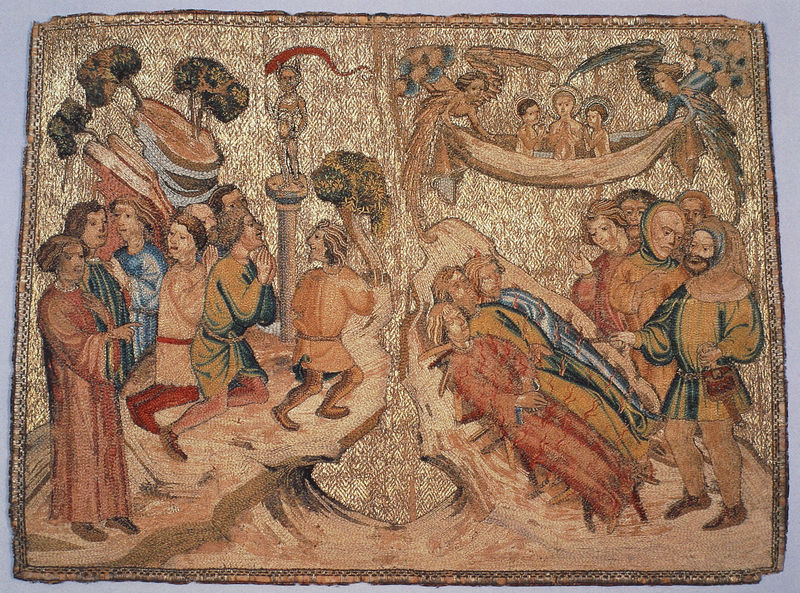
Titel: Dalmatikabesatz II. aus dem Konsekrationsornat Georgs von Liechtenstein
Standort: Herstellungsort: Prag (EU - Tschechische Republik)
Institution: Trient, Museo Diocesano Tridentino
Schlagwörter: baum, berg, felsen, feuer, flügel, gruppe, bäume, menschen, braun, männer, szene, säule, tuch, teppich, bärte, tod, gold, personen, kinder, engel, liegen, fahne, fels, figuren, glaube, leichen, tote, mosaik, beten, heiligenschein, betende, hängematte, szenen, baäume, anzünden, bruch, verbrennen, scheiterhaufen, simultandarstellung